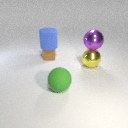
large blue rubber cylinder above small brown rubber cube